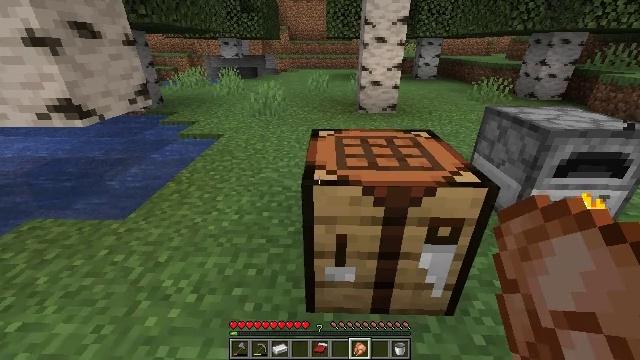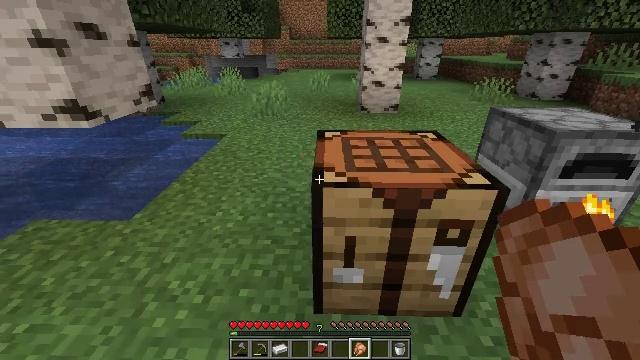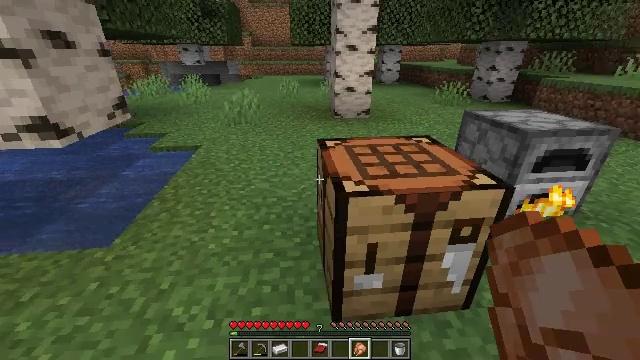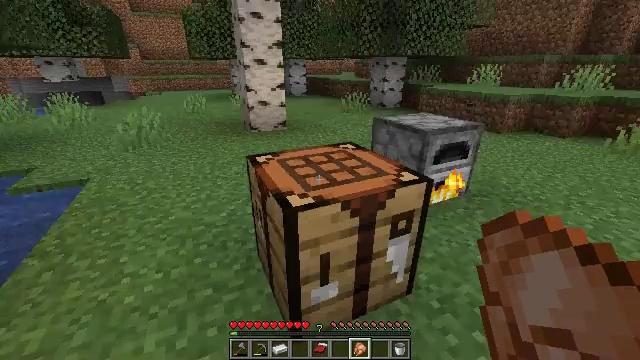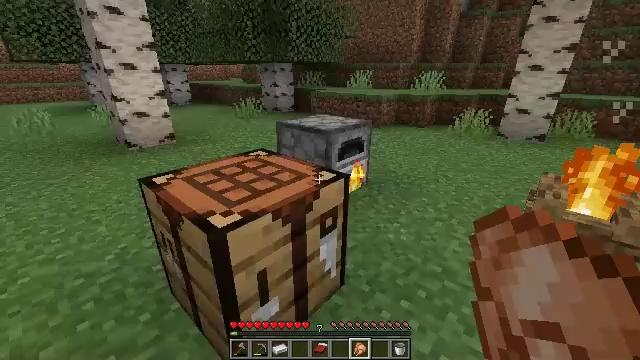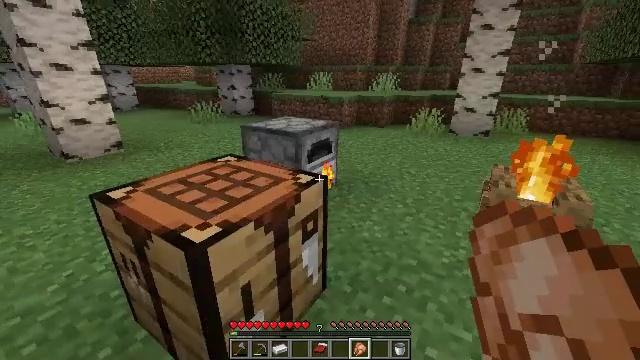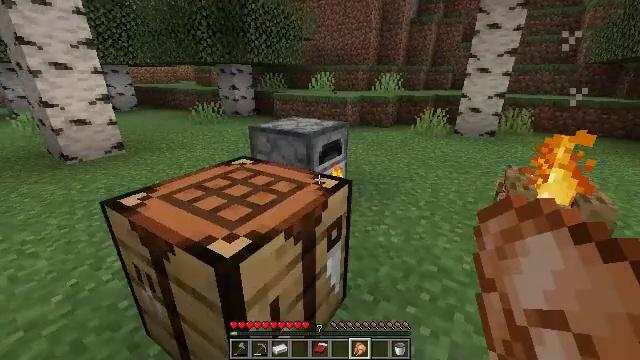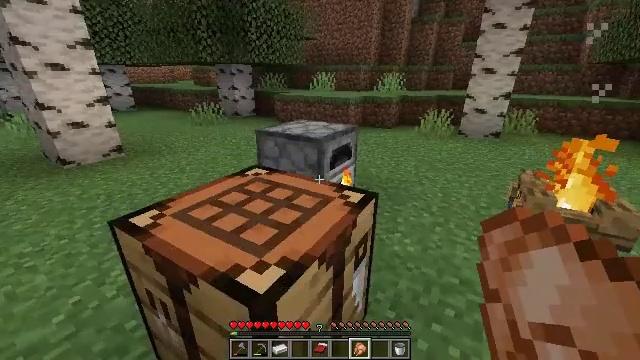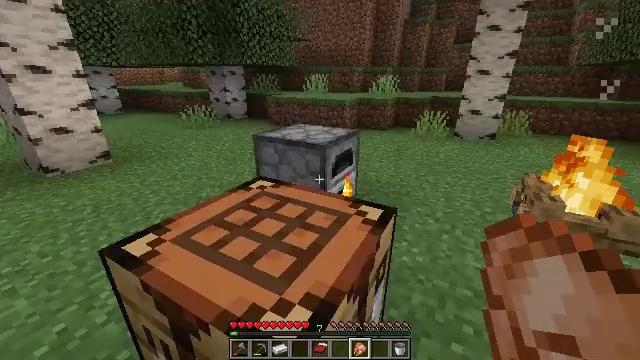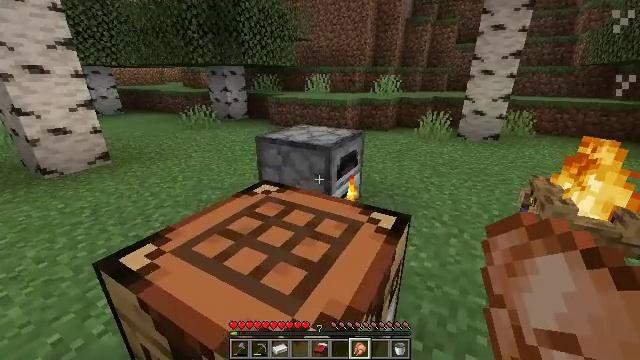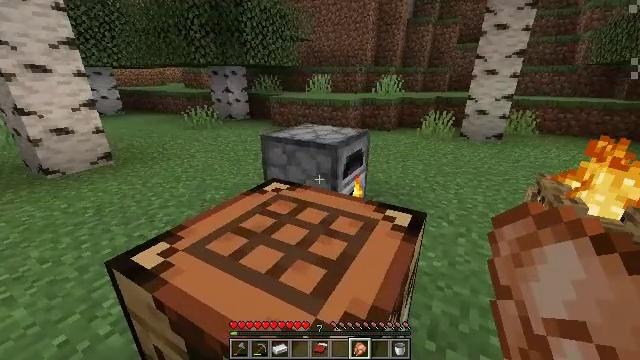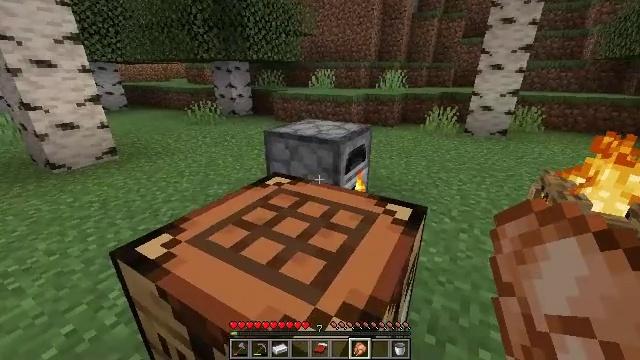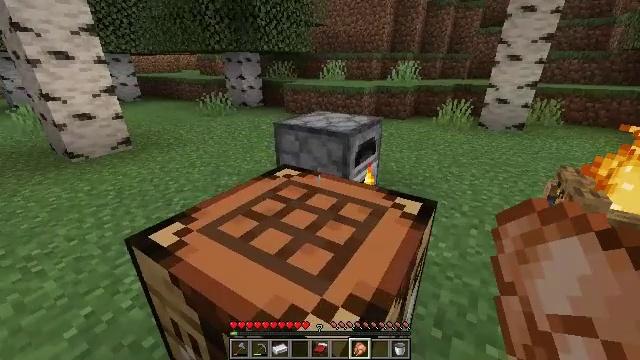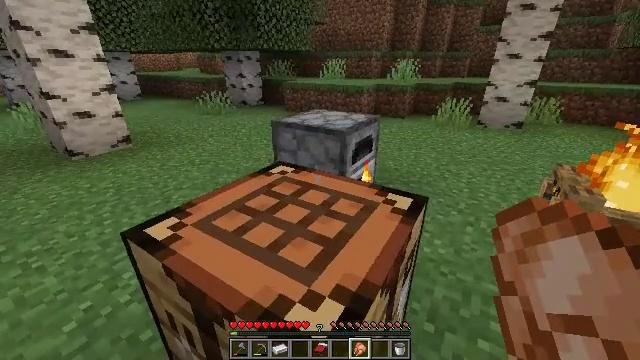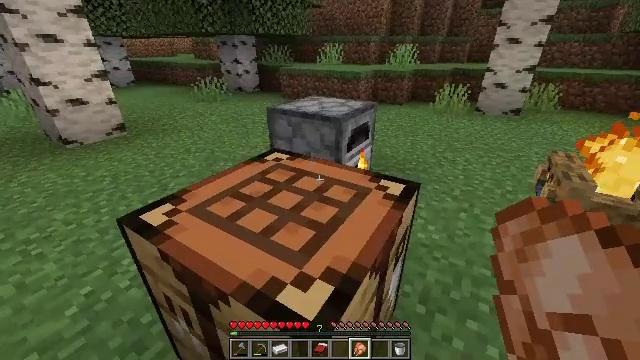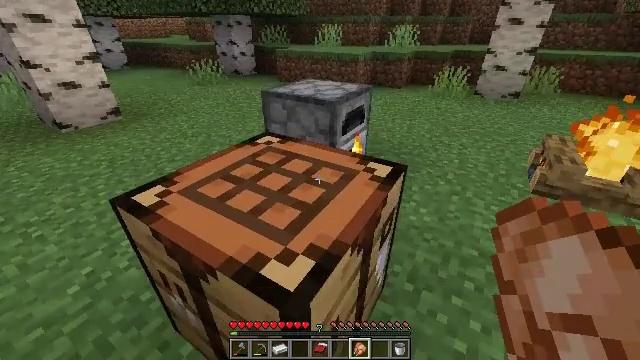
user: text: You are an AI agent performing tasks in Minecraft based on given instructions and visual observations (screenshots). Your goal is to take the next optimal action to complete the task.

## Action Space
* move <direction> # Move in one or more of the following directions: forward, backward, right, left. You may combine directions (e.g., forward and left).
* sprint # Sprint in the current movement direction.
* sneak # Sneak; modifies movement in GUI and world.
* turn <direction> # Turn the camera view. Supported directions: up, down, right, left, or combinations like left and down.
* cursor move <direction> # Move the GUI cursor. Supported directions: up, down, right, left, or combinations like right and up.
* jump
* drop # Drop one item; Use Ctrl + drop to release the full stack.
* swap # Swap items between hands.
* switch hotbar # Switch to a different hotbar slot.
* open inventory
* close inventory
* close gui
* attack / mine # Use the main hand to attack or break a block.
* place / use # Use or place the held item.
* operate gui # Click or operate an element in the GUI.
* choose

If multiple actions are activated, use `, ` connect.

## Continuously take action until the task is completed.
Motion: motion action
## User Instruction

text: Destroy the campfire carefully.
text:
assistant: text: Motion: move left
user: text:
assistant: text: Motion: move left, turn right and up
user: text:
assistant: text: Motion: move forward and move left, turn right and up
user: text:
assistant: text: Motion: move forward and move left, turn right and up
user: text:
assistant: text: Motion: move forward and move left, turn right
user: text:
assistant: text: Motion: move forward and move left
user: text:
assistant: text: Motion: move forward and move left
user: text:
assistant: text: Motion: move forward, turn right
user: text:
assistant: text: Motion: move forward and move right
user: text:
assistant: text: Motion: move forward and move right
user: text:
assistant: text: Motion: move forward and move right
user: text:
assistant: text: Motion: move forward and move right, turn left and down
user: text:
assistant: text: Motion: move forward and move right
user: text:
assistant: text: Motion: move forward and move right, turn down
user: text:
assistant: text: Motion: move forward and move right, turn down
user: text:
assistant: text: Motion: move forward and move right, turn left and down
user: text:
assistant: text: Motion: move forward, turn right and down
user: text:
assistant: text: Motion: move forward, turn right
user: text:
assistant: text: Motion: move forward, turn right
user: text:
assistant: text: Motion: move forward and move right, turn right and up
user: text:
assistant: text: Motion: move forward and move right, turn right
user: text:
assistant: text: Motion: move forward and move right
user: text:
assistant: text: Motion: move forward and move right
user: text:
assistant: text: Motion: move forward and move right
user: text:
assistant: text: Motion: move forward
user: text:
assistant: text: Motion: move forward
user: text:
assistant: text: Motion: no_op
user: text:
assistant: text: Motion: no_op
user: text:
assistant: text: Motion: no_op
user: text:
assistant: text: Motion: no_op